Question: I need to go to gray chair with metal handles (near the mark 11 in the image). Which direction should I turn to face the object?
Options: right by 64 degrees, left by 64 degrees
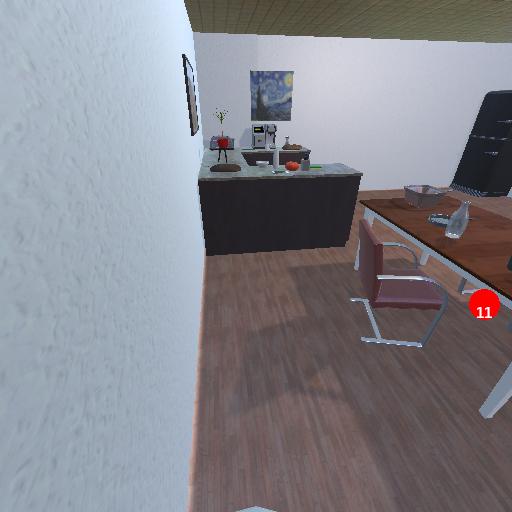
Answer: right by 64 degrees